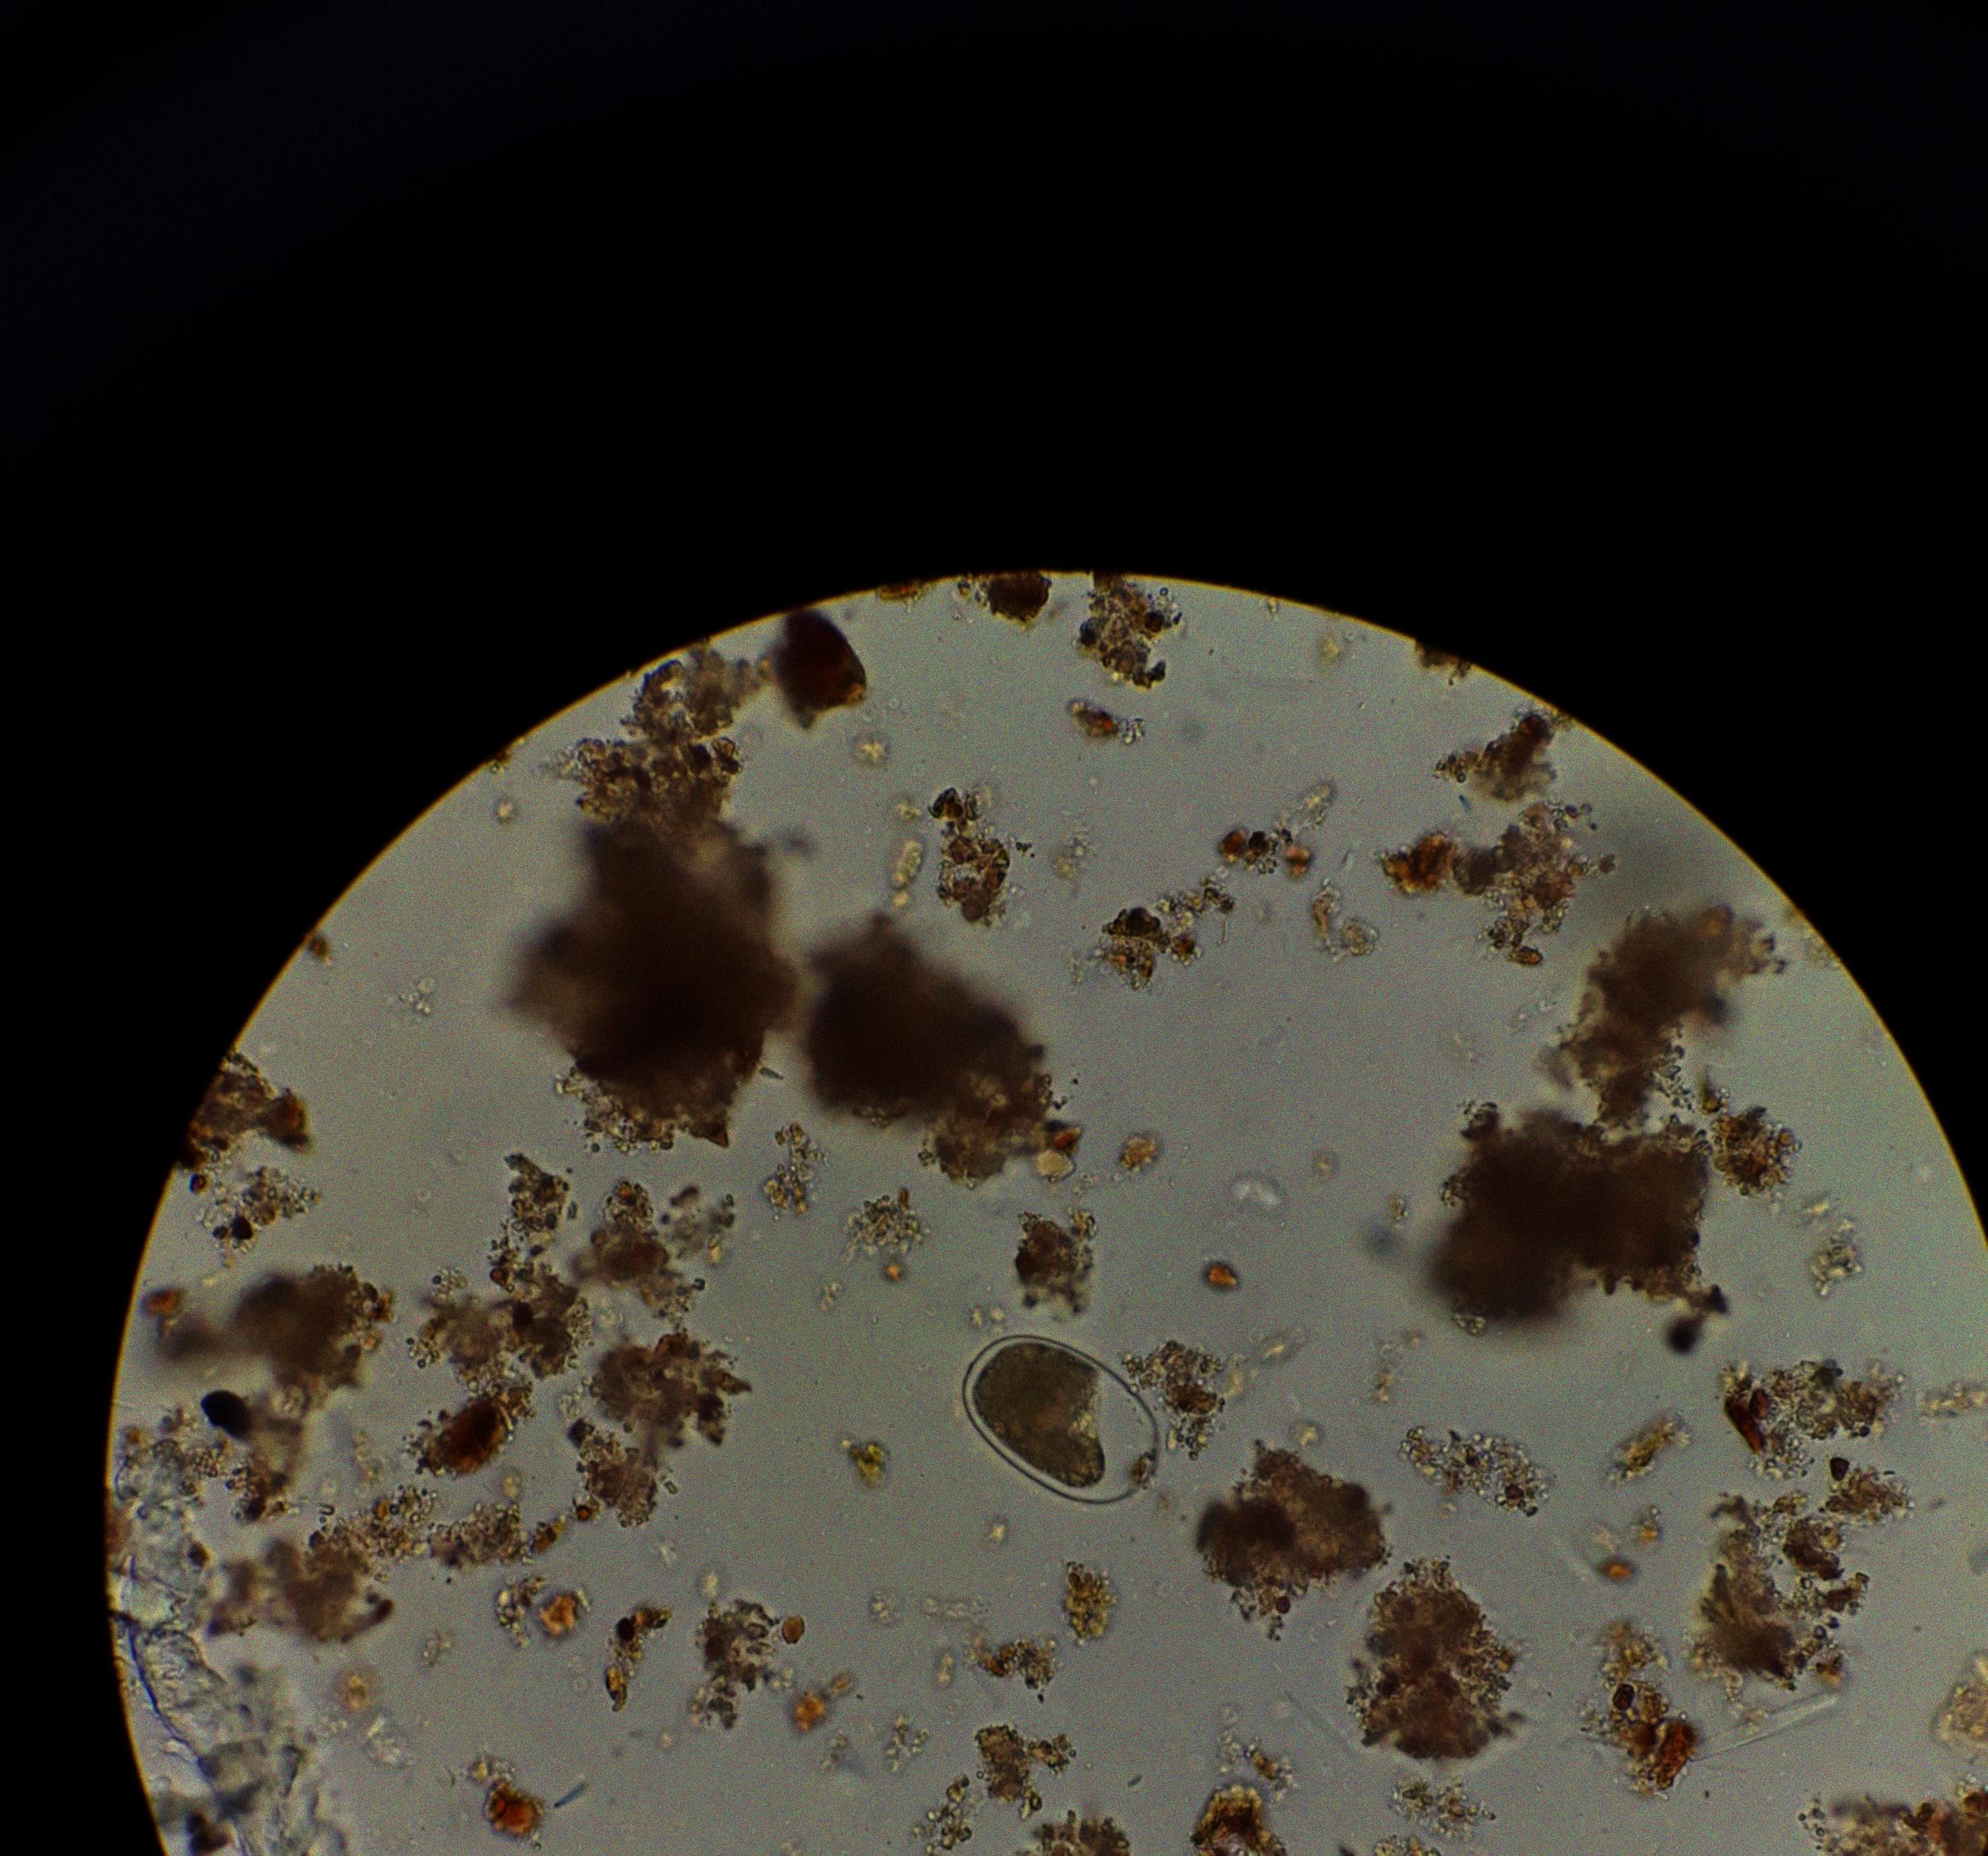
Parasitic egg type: Hookworm egg